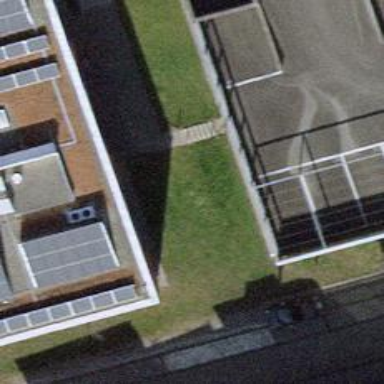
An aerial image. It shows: Footway made of paving stones.